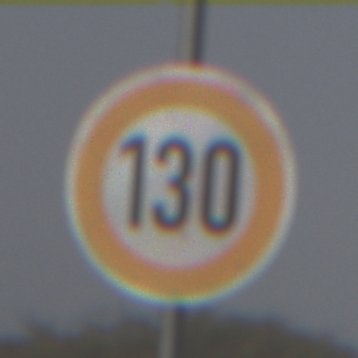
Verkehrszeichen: Geschwindigkeit130
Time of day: MorningAfternoon
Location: Outdoor (Nature)
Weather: PartlyCloudy
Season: NotSpecified
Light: Natural